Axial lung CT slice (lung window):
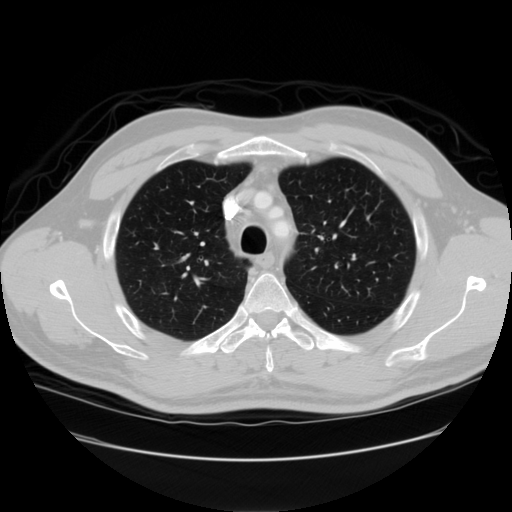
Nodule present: no